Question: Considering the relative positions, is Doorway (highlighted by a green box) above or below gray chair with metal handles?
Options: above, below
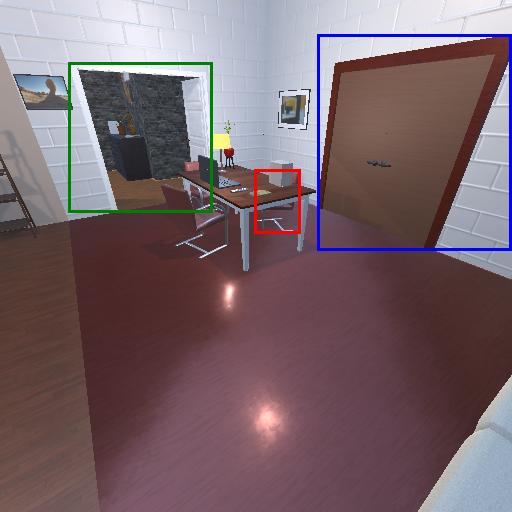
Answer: above